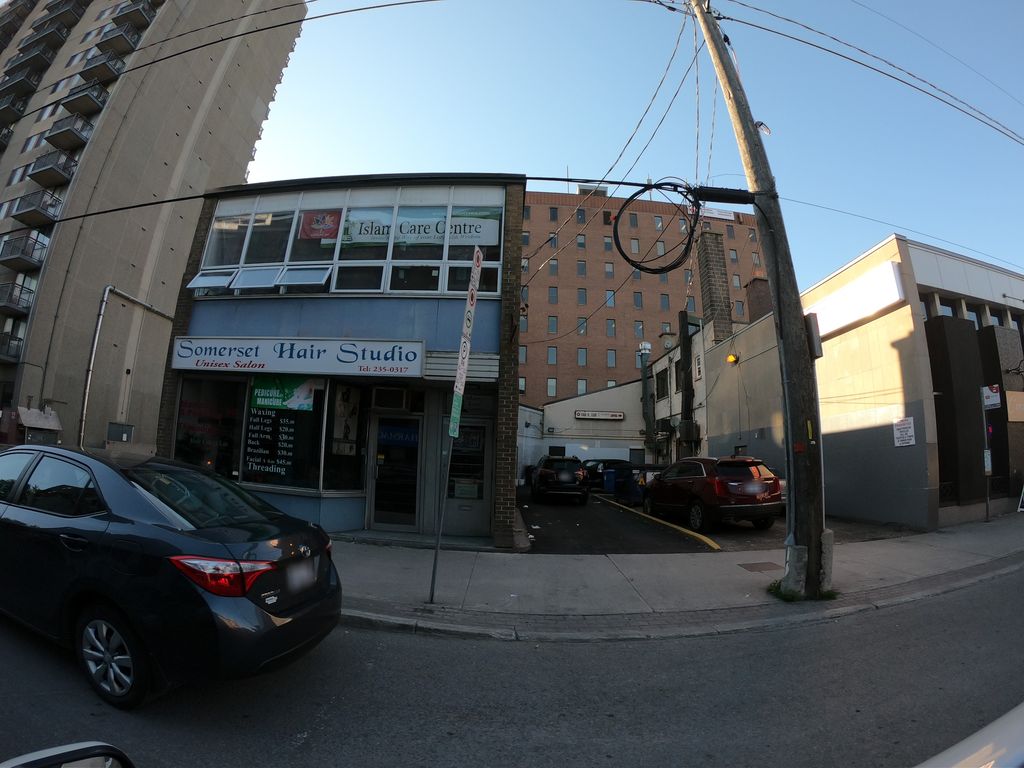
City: ottawa-gatineau